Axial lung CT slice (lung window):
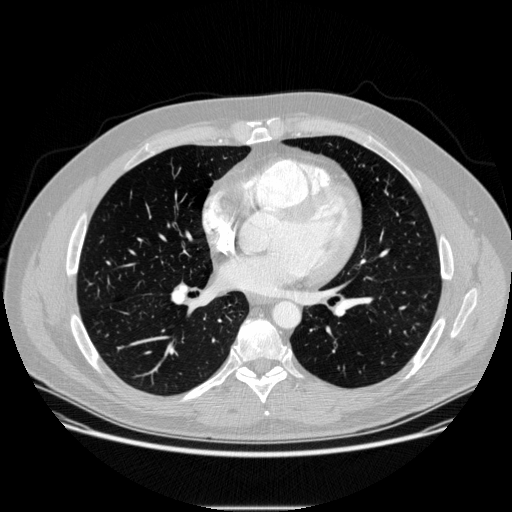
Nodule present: no